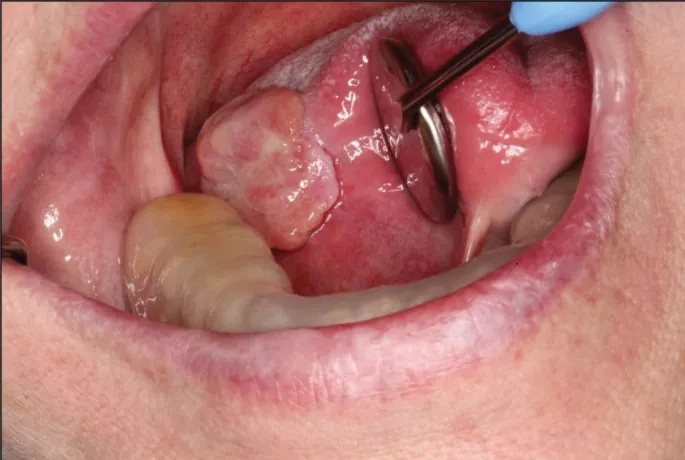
In December 2015 the lesion had an exophytic appearance. A dental mouthguard can be seen covering the teeth of the lower jaw to protect the mucosa of the tongue.
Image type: pathology (gram)